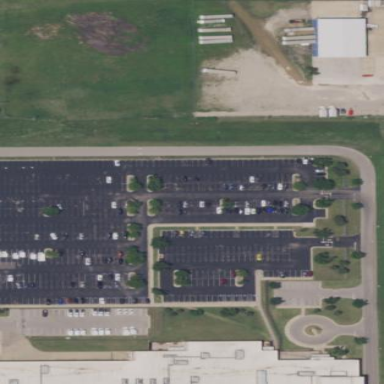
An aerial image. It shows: Parking area with surface.